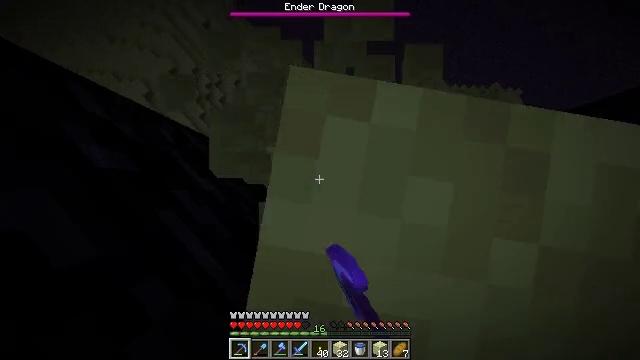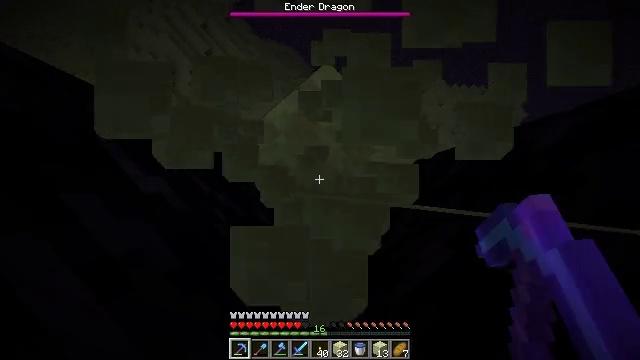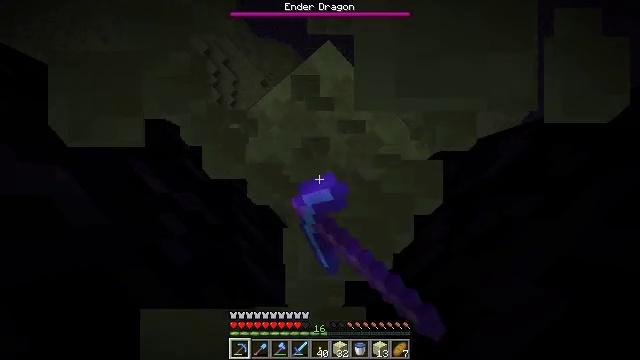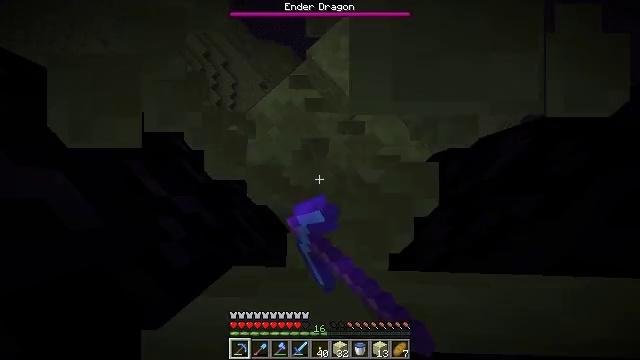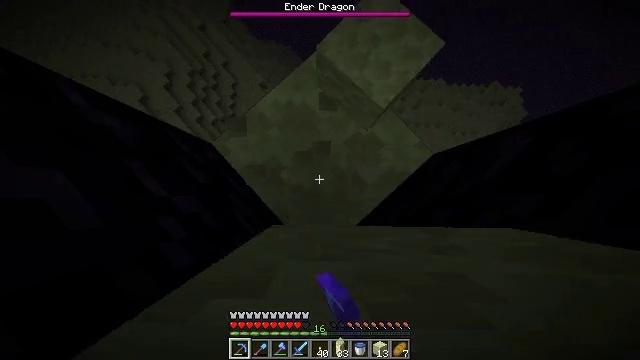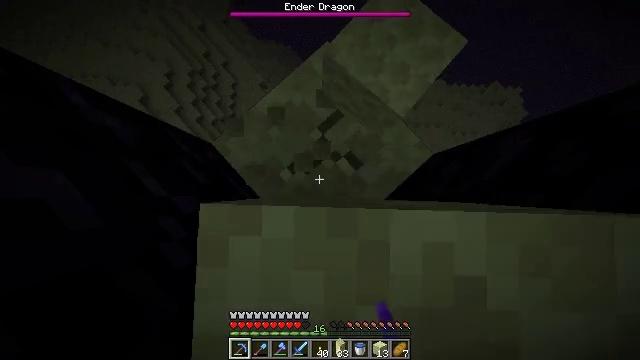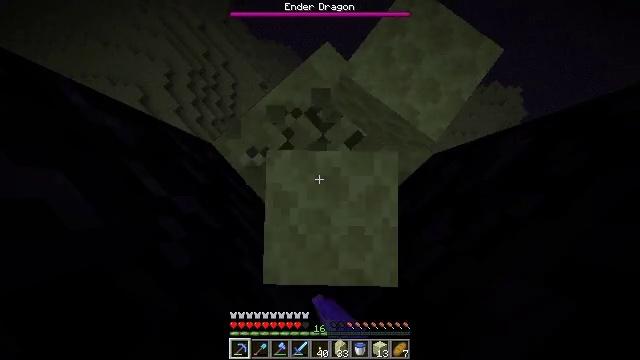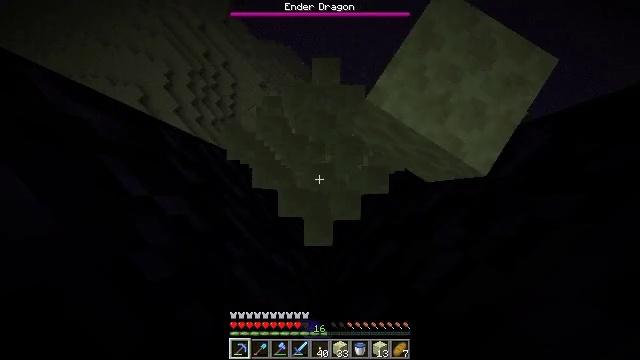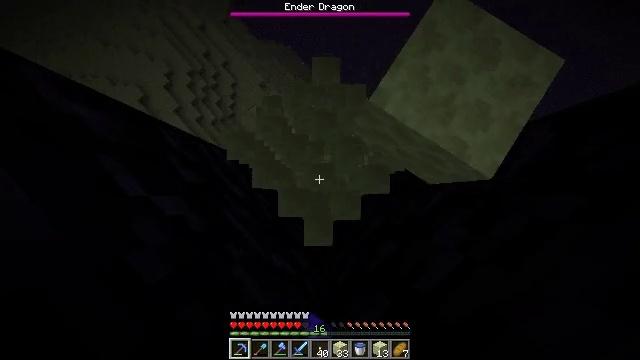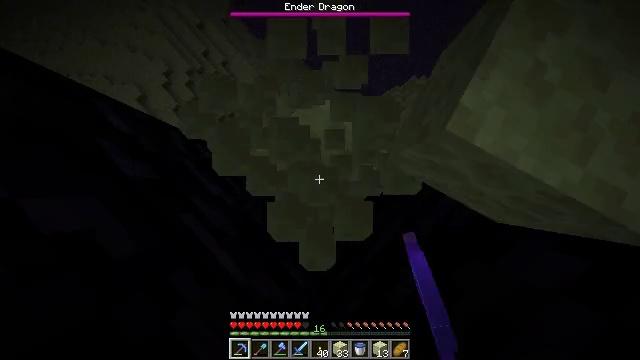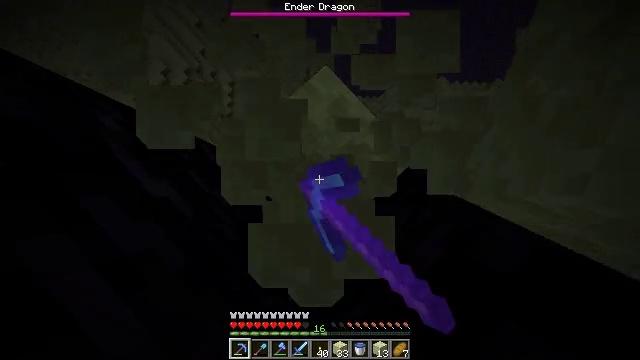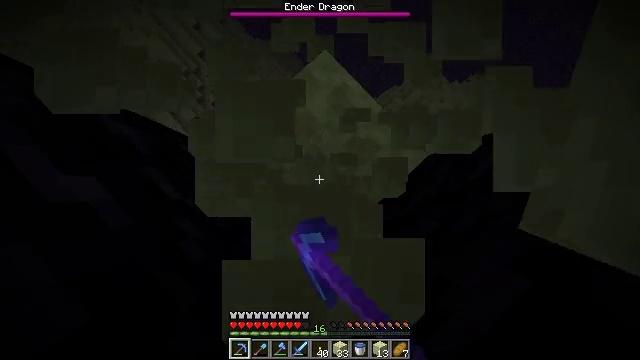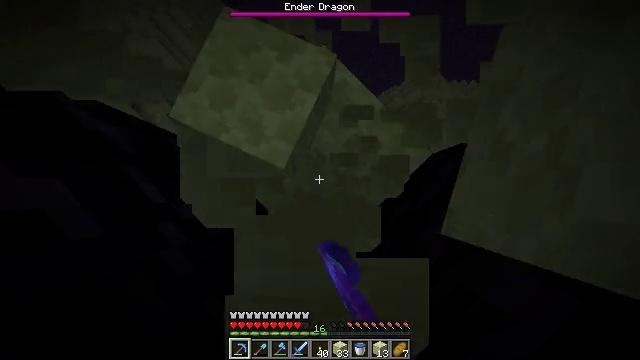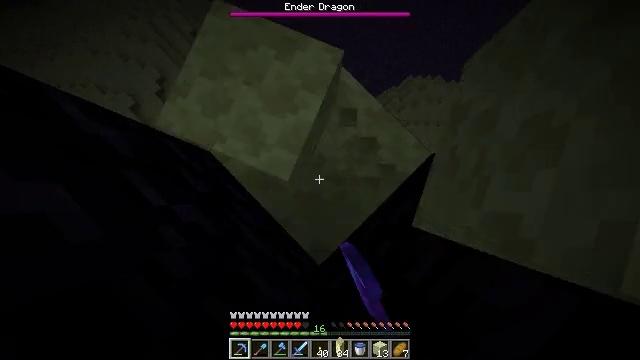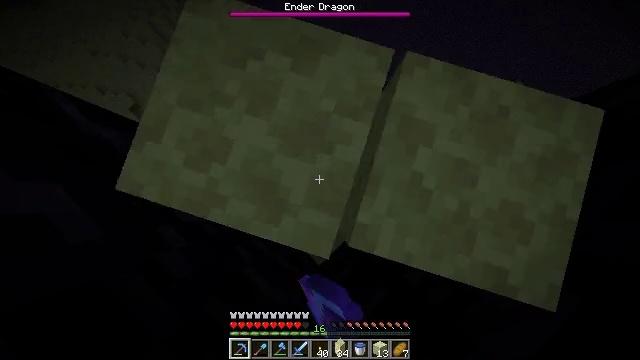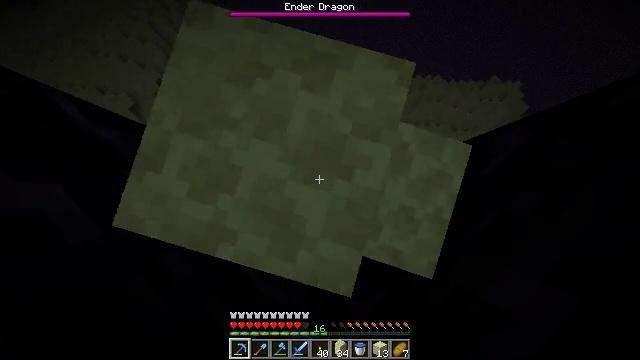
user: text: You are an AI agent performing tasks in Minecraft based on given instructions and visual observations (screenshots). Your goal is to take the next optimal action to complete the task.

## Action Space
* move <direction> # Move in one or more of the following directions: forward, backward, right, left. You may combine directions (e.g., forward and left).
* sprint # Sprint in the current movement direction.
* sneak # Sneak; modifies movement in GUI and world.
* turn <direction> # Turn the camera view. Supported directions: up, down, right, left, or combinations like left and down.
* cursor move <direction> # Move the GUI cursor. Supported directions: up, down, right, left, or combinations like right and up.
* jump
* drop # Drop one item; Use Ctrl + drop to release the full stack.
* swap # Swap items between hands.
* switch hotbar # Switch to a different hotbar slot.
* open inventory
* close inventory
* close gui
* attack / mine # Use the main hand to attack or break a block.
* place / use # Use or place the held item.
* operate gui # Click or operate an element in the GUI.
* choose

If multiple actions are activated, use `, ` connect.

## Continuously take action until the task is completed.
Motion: motion action
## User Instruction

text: Collect end stone for your base.
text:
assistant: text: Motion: attack / mine
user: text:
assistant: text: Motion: attack / mine
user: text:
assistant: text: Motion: attack / mine
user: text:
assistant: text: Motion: attack / mine
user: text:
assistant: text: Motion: attack / mine
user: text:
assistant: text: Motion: attack / mine
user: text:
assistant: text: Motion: attack / mine
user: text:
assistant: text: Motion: attack / mine
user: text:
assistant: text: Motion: attack / mine
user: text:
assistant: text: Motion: attack / mine
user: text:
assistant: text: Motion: attack / mine
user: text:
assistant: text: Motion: attack / mine
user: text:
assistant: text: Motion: attack / mine
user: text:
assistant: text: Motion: attack / mine
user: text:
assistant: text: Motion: attack / mine
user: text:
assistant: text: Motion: attack / mine
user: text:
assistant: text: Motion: attack / mine
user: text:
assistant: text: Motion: attack / mine
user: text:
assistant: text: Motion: attack / mine
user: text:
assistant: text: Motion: attack / mine
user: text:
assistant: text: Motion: attack / mine
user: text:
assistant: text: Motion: attack / mine
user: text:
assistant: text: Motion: attack / mine
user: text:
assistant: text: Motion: attack / mine
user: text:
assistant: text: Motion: attack / mine
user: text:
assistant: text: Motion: attack / mine
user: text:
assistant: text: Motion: attack / mine
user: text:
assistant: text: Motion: attack / mine
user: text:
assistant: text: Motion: attack / mine
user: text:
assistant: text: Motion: attack / mine